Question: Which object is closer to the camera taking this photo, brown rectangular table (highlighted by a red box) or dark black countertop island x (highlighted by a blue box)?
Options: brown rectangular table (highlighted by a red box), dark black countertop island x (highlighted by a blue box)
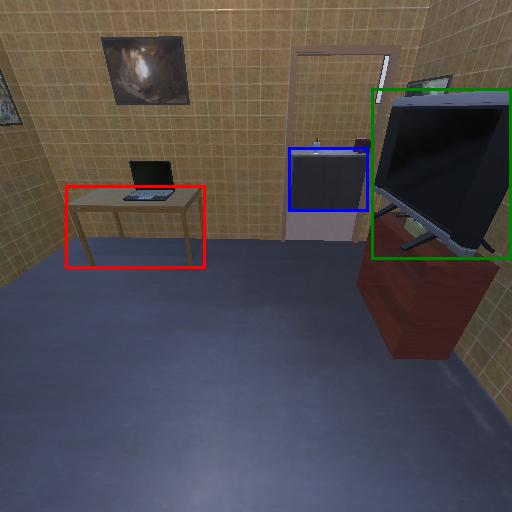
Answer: brown rectangular table (highlighted by a red box)